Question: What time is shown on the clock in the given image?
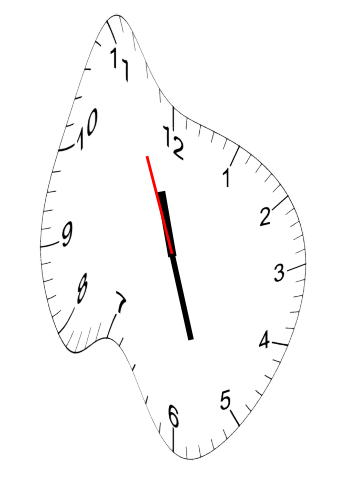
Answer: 11:26:56